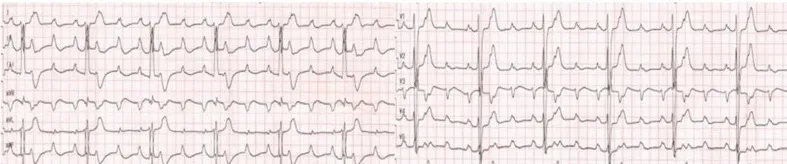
(C) ECG after LBP showed a narrowing of the QRS and complete right bundle branch block.
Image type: electrography (ekg)